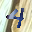
Label: 4